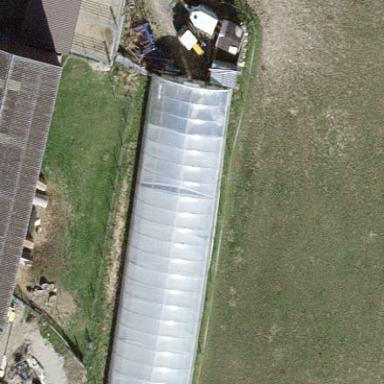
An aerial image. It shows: Greenhouse used for horticulture.